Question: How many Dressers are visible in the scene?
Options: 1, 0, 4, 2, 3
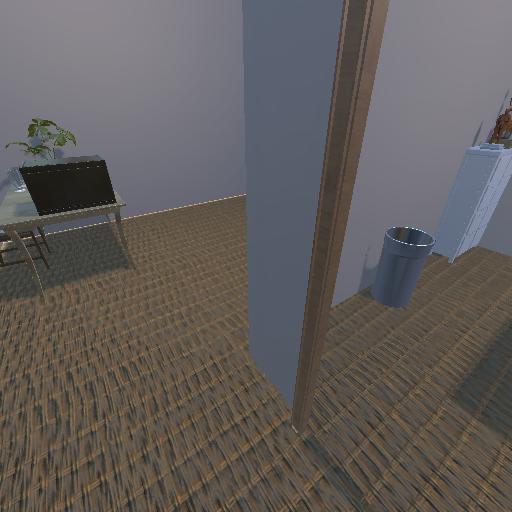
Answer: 1